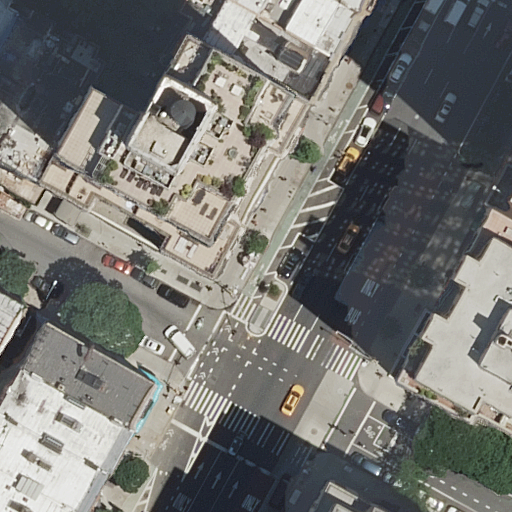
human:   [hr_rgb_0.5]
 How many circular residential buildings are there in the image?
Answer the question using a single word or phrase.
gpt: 0

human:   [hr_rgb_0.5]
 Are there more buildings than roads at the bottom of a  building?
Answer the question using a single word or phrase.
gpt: yes

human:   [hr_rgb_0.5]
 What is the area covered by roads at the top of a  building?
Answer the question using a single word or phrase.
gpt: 0m2

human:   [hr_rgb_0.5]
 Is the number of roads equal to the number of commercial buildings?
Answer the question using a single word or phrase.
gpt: no

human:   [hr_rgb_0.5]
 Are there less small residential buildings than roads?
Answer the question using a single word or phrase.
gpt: yes

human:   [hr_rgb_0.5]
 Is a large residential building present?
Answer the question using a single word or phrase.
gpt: yes

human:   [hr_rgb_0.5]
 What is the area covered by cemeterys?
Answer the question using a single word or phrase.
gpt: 0m2

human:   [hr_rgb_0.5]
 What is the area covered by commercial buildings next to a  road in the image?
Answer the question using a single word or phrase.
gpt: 0m2

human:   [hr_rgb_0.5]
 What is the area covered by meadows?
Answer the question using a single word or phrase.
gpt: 0m2

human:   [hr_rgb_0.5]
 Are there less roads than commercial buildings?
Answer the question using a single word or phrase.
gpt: no

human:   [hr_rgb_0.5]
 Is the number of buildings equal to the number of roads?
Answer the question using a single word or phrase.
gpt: no

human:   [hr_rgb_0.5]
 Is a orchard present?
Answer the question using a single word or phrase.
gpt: no

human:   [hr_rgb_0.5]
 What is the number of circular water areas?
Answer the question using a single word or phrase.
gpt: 0

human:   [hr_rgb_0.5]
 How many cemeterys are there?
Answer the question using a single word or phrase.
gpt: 0

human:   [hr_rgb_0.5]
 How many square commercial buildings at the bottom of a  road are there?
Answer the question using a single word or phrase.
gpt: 0

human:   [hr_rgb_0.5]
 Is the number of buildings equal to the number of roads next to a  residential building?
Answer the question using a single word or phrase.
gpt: no

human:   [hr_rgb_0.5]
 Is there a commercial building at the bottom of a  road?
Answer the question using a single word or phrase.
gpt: no

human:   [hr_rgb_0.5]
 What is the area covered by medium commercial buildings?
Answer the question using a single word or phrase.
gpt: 0m2

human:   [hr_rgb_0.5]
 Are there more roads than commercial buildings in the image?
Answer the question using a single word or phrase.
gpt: yes

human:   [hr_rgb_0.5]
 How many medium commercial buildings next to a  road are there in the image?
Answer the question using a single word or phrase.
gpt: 0

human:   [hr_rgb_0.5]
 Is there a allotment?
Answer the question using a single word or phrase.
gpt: no

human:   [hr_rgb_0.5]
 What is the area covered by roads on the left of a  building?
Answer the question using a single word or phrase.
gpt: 0m2

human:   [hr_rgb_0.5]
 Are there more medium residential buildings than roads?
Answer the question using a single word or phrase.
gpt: yes

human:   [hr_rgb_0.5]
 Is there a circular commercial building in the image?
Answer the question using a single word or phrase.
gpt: no

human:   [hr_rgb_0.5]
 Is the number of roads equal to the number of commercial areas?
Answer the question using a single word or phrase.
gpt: no

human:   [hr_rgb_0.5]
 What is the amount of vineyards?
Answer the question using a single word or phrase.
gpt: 0

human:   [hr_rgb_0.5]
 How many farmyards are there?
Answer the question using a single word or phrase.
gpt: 0

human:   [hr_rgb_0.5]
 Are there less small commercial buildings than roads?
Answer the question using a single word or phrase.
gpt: yes

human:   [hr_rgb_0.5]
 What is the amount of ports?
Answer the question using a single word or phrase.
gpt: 0

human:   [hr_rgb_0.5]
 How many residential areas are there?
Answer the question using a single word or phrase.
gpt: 0

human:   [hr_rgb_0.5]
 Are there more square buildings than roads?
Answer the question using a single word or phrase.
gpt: no

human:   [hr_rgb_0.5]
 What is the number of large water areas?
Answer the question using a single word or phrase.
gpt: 0

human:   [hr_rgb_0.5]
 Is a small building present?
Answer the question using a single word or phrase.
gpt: yes

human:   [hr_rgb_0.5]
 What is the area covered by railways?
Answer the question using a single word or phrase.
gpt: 0m2

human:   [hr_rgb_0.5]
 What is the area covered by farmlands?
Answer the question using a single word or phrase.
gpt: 0m2

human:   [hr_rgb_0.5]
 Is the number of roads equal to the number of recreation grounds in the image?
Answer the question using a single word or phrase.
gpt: no